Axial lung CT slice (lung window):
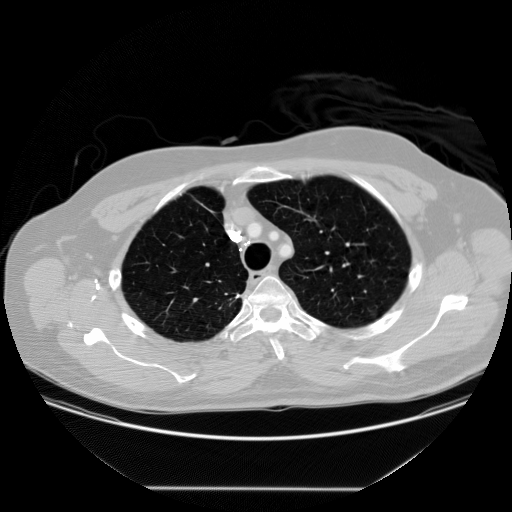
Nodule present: no